Question: So I've got a simple table, where I need to add an other row!
Now I want to add one more FS 5 between FS5 and the FS4.
How can I do that?

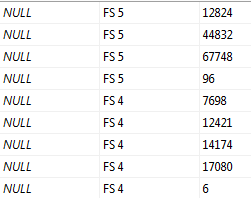
Answer: When you insert the rows then the rows are not ordered. What you can do is when you are selecting the row then you can use the 'Order By' clause to get the row as you want.
Something like
'''
SELECT column1,column12,column3 FROM dbo.MyTableName ORDER BY column1
'''